Question: I would like to fit the curve bellow with a circle in a certain range with matlab.
I want to fit this curve from x=0,1 to x=0,5 and to get the radius of the circle.
Do you have any ideas how to do that with matlab?

Thanks in advance
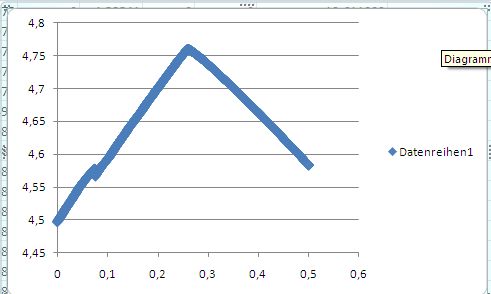
Answer: I consider this as a least square minimization problem. You minimize the norm of the vector function, '[f1,f2,...fn]' with respect to 'x0', 'y0', and 'r', where 'fi(x0,y0,r) = (xi-x0)^2 + (yi-y0)^2 - r^2'. Here, 'xi' and 'yi' represent your data, and 'i=1..n'.
Then first you create a vector function
'''
function [ f ] = circle_fun( x0, y0, r, xdata, ydata, n )
f = zeros(n,1);
for i=1:n
f(i) = abs((x0-xdata(i))^2 + (y0-ydata(i))^2 - r^2);
end
end
'''
And use least square minimization function of MATLAB
'''
f = @(inputs) circle_fun(inputs(1),inputs(2),inputs(3), xdata, ydata, n);
v0 = [0.1, 0.1, 0.1];
[v_opt,resnorm] = lsqnonlin(f,v0);
'''
'v0' is an initial guess and 'v_opt' is a solution vector that has 'x0', 'y0', and 'r' inside.